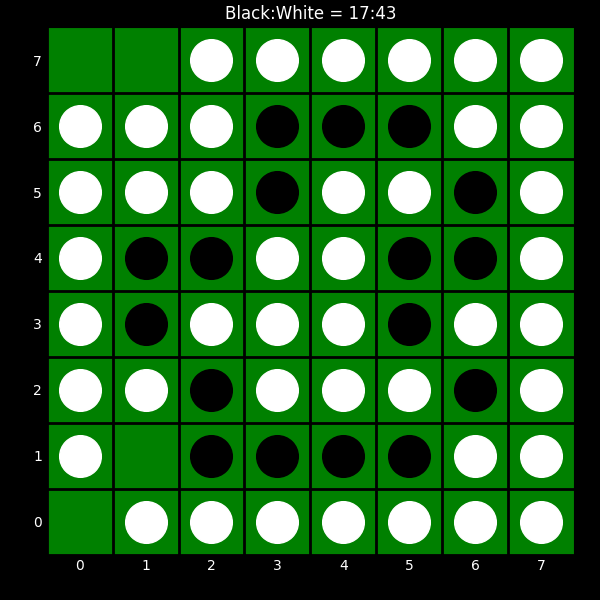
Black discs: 17
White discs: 43